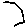
Label: hexagon